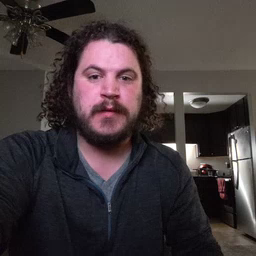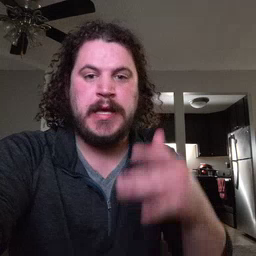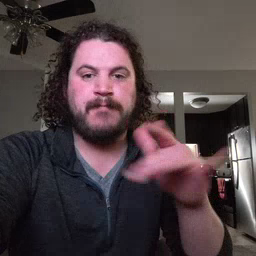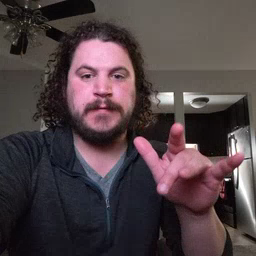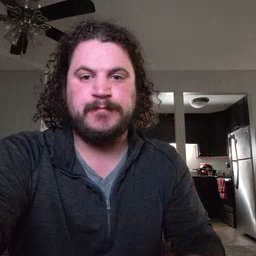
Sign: empty